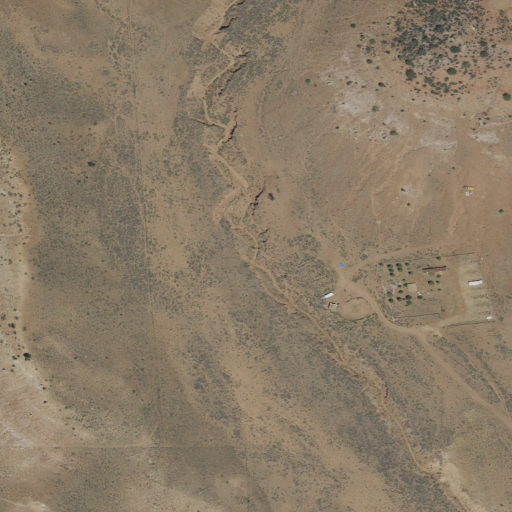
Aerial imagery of valley in Utah named Jim Canyon containing shrub, evergreen forest, and open development